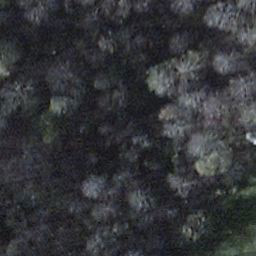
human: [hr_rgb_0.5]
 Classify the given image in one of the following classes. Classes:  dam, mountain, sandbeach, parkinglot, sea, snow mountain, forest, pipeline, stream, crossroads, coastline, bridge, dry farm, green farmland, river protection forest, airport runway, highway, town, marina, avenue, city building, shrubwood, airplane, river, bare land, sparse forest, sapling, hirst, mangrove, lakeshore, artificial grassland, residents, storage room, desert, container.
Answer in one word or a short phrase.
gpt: shrubwood